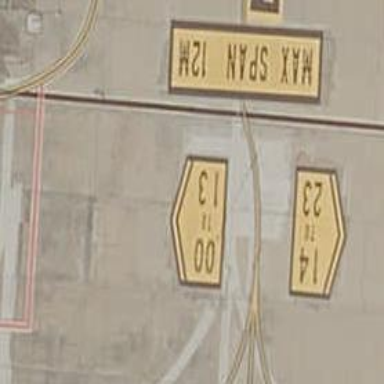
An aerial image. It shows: View of taxiway at the airport.